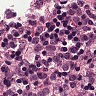
Metastatic tissue present: yes